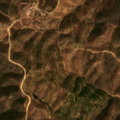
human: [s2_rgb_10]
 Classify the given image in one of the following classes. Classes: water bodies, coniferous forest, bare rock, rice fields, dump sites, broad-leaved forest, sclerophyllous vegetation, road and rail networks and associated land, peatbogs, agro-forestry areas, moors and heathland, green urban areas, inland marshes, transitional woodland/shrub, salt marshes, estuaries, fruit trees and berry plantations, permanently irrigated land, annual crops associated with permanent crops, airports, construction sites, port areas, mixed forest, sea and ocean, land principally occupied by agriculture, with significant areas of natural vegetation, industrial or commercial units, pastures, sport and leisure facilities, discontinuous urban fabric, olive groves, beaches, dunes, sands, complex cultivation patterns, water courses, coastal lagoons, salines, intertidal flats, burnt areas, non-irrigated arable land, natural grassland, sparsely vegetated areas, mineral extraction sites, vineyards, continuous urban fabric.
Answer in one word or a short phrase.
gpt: broad-leaved forest, sclerophyllous vegetation, transitional woodland/shrub